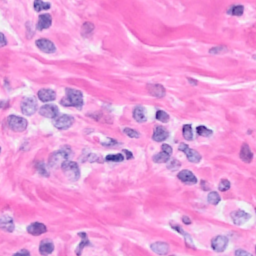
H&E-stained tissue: Breast